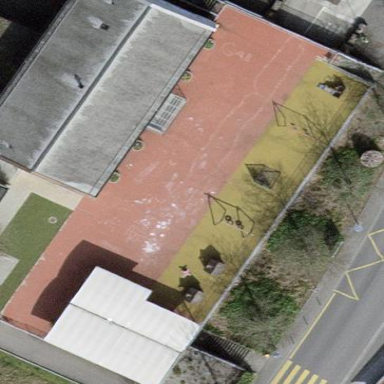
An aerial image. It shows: View of roof of building.